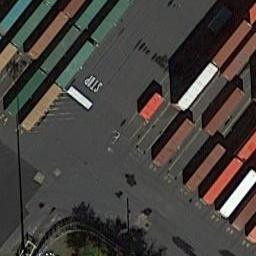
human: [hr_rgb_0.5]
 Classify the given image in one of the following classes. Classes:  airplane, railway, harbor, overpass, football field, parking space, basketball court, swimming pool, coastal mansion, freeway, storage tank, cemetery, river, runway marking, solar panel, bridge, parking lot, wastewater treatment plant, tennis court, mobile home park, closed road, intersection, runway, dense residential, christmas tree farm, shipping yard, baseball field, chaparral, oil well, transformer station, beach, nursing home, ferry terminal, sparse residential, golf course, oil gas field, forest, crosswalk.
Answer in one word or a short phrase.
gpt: shipping yard